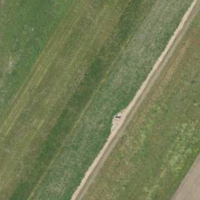
EUNIS habitat code: 52
Species observed at this site:
Medicago sativa